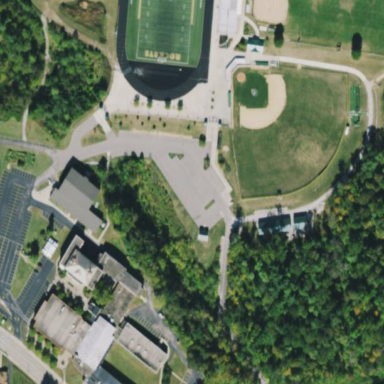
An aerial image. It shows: School.